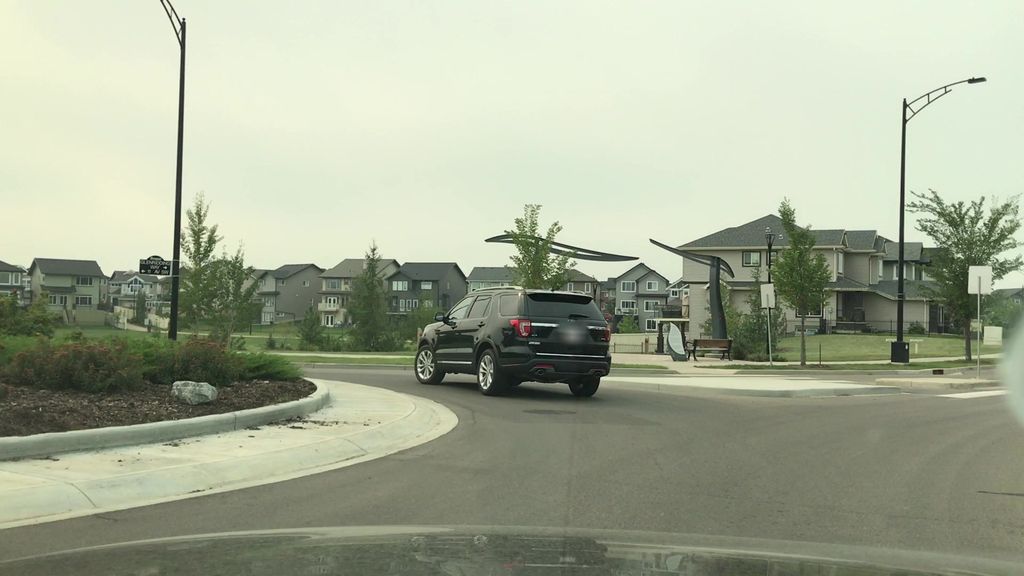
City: edmonton